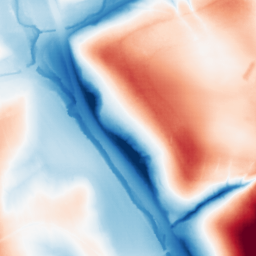
Category: classical
Decomposition family: gaussian_anisotropic
Decomposition parameters: sigma_x: 50
sigma_y: 20
Upsampling method: sinc_hamming
Upsampling parameters: scale: 2
kernel_size: 4
Upsampling scale: 2